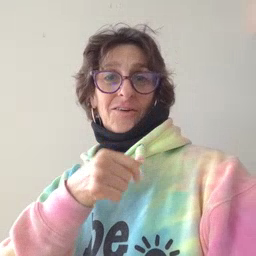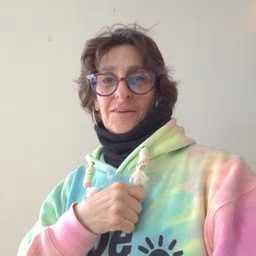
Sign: there